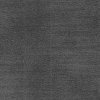
Atmospheric dust classification: dusty